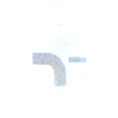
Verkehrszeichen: VerlaufVorfahrtsstrasse6
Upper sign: Vorfahrtsstrasse
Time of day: SunriseSunset
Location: Outdoor (RoadRail)
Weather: PartlyCloudy
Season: NotSpecified
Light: Natural